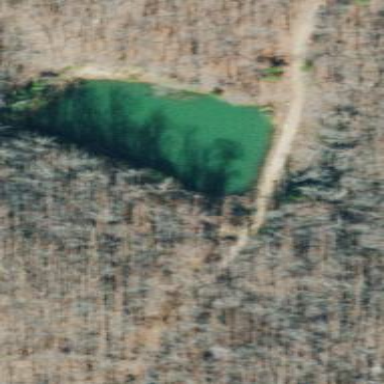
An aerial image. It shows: Lake with natural water.